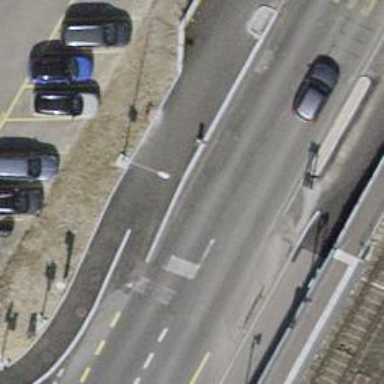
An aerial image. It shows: Secondary road with asphalt surface. There are sidewalks on both sides and dedicated cycle lane on the left.